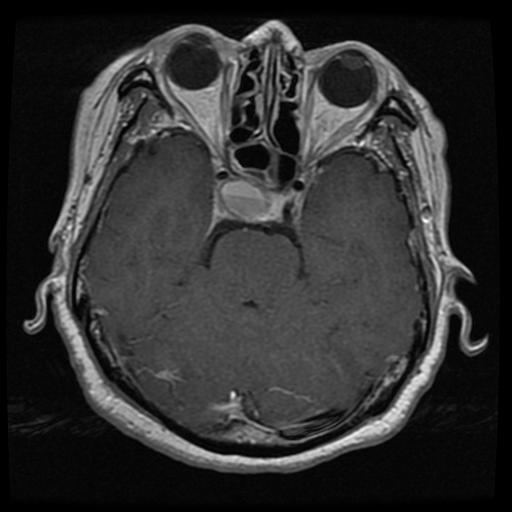
Label: pituitary